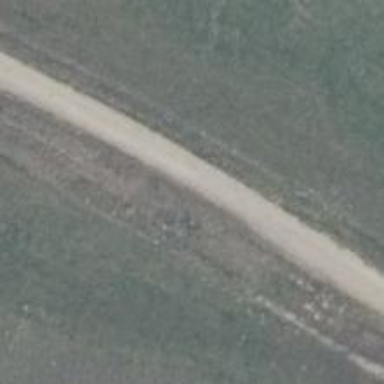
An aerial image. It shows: Compacted track road with grade3 tracktype.